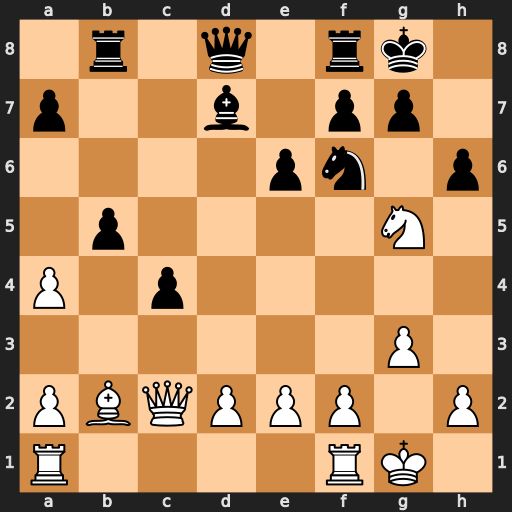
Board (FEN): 1r1q1rk1/p2b1pp1/4pn1p/1p4N1/P1p5/6P1/PBQPPP1P/R4RK1
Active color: w
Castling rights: -
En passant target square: -
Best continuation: Bxf6 hxg5 Bxd8